Question: Count the number of objects in the diagram.
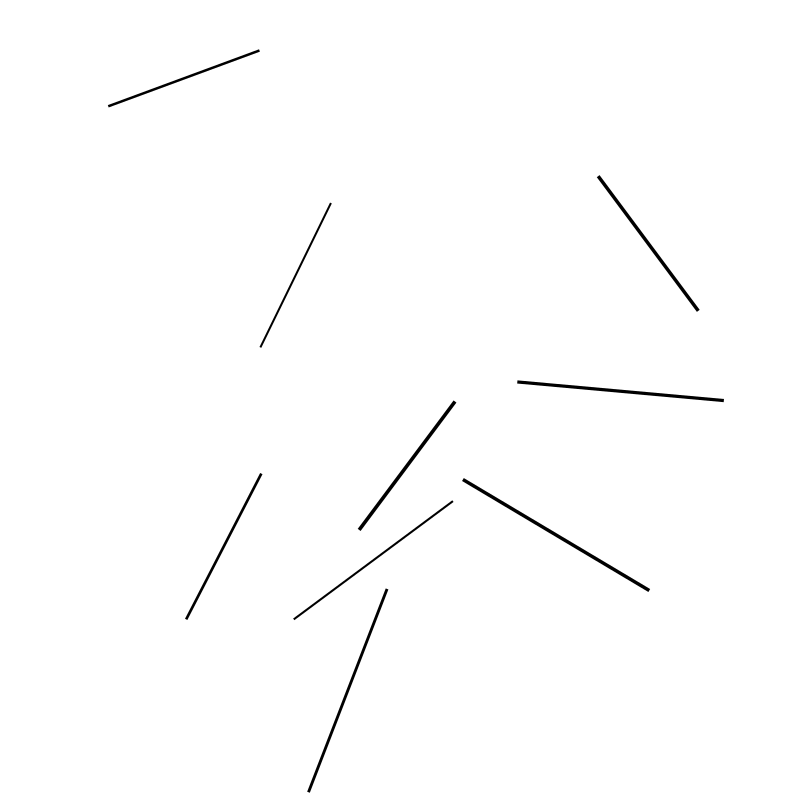
Answer: 9